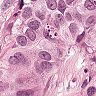
Metastatic tissue present: yes